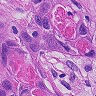
Metastatic tissue present: yes